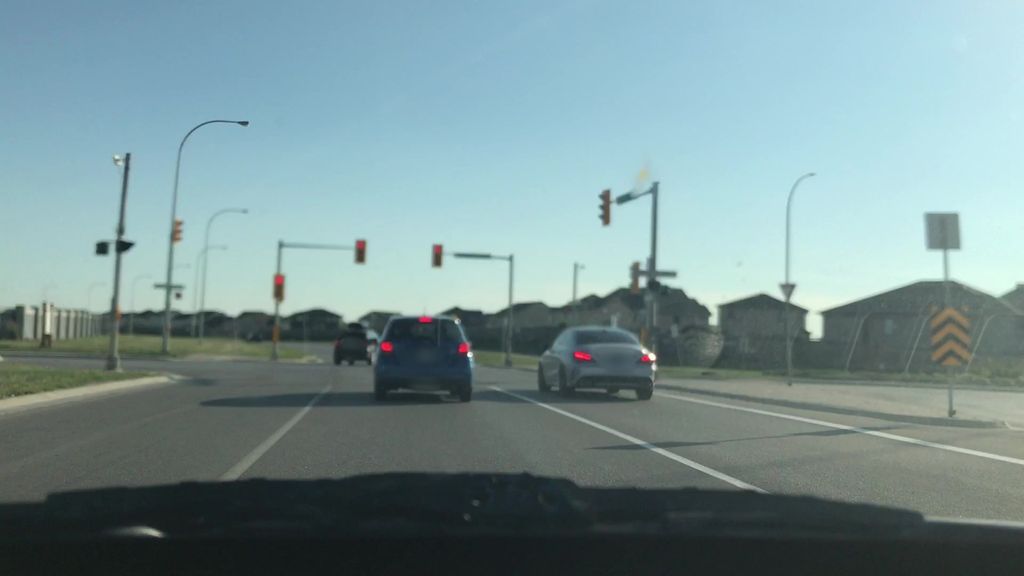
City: winnipeg